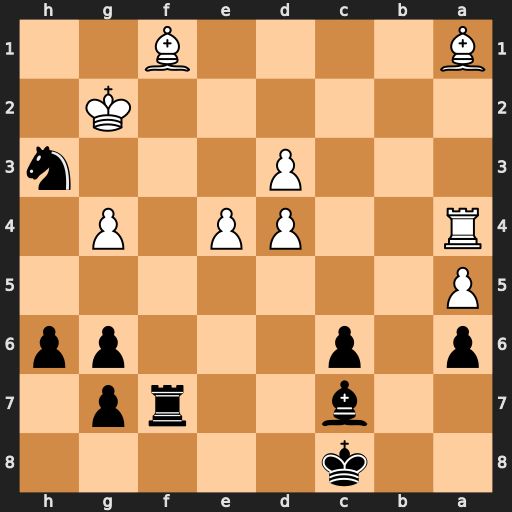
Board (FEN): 2k5/2b2rp1/p1p3pp/P7/R2PP1P1/3P3n/6K1/B4B2
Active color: b
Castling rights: -
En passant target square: -
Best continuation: Rf2+ Kxh3 Rh2#